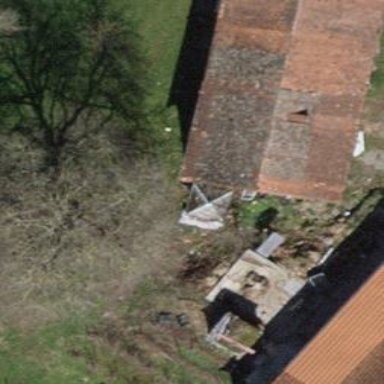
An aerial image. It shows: Rural barn.